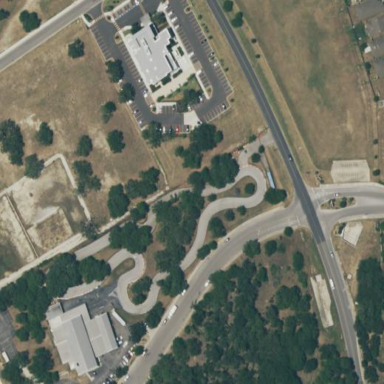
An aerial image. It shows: Raceway road.